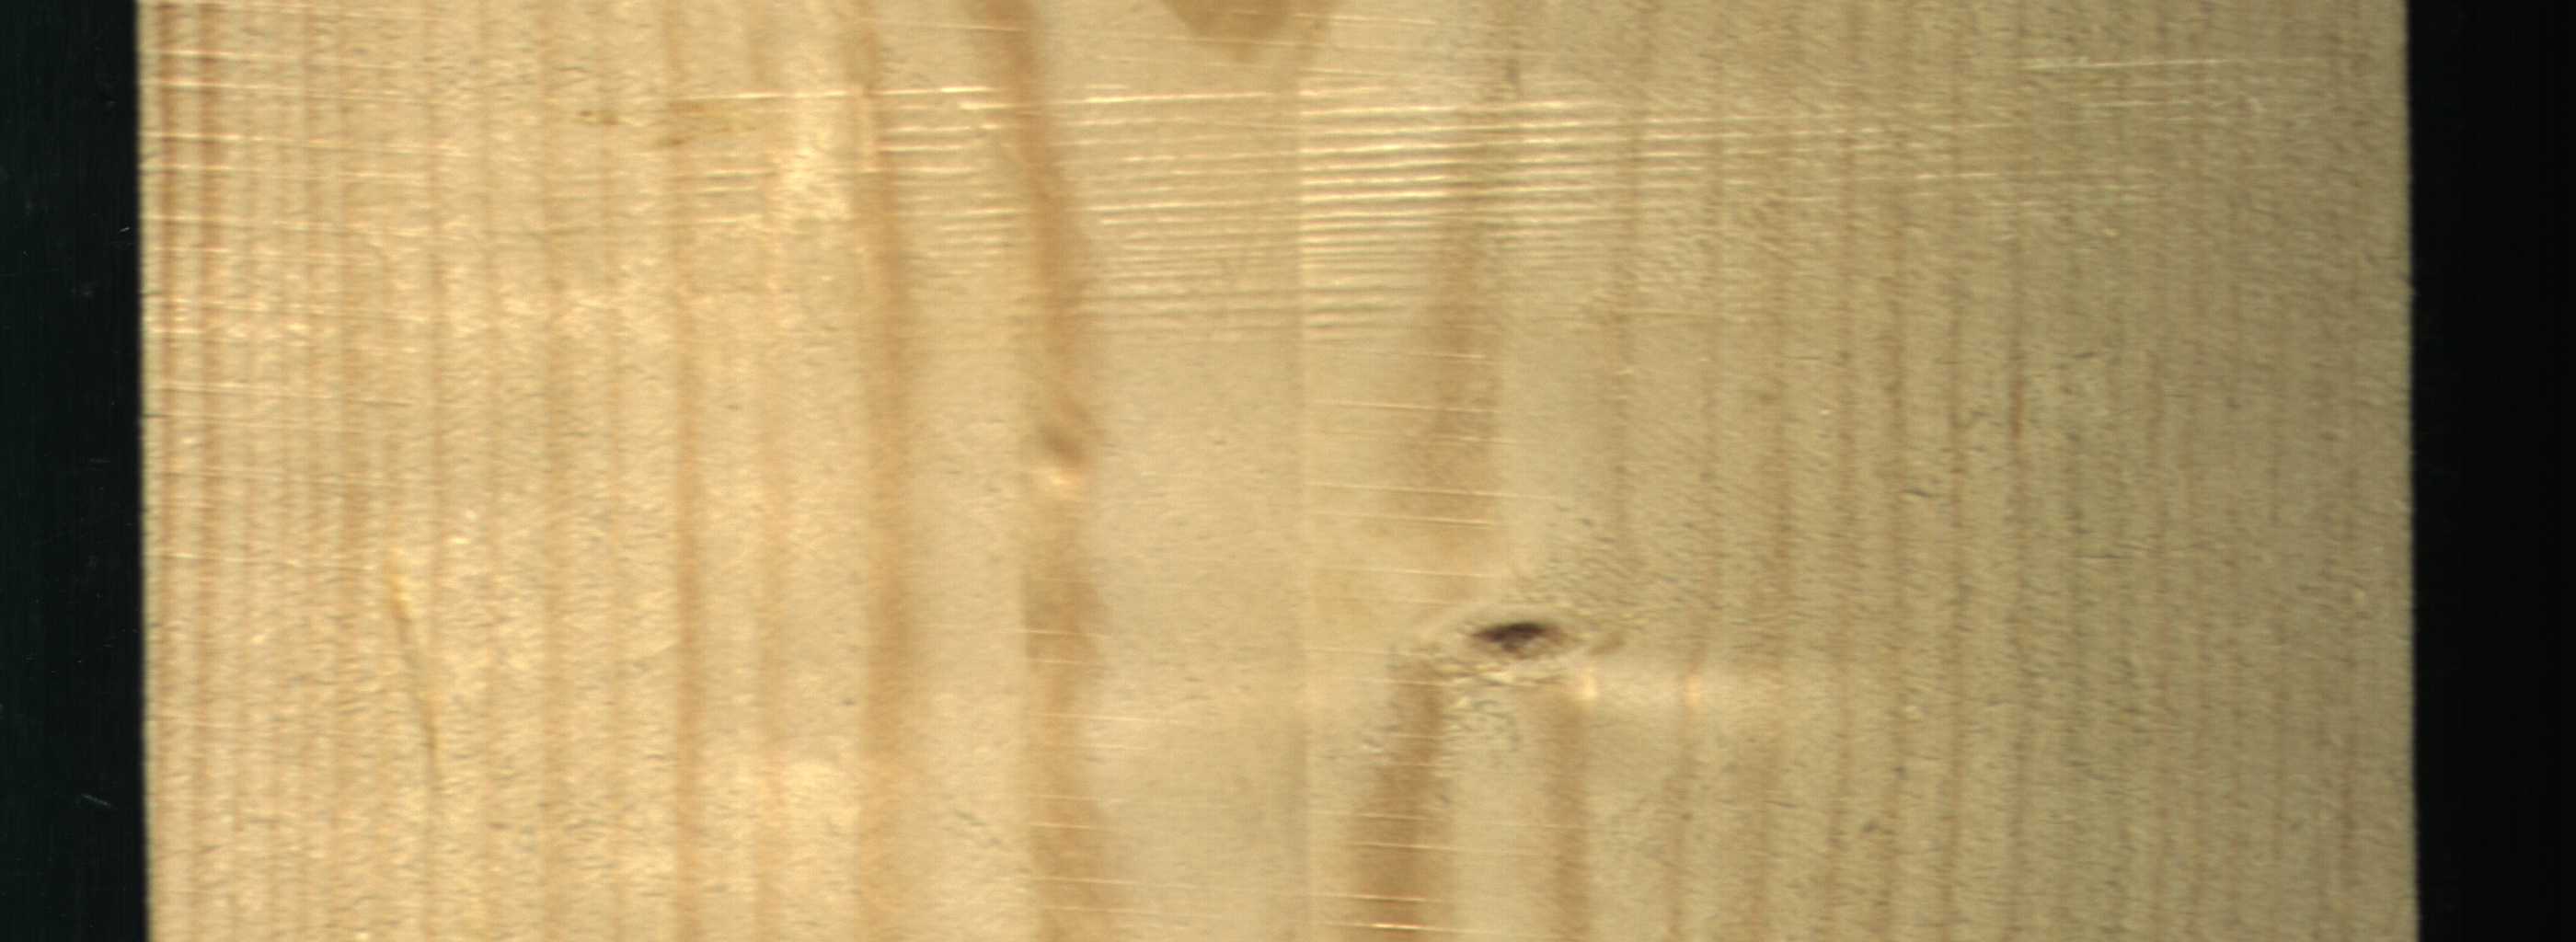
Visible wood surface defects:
Live_Knot